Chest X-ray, PA view. Patient: 49 years old, sex F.
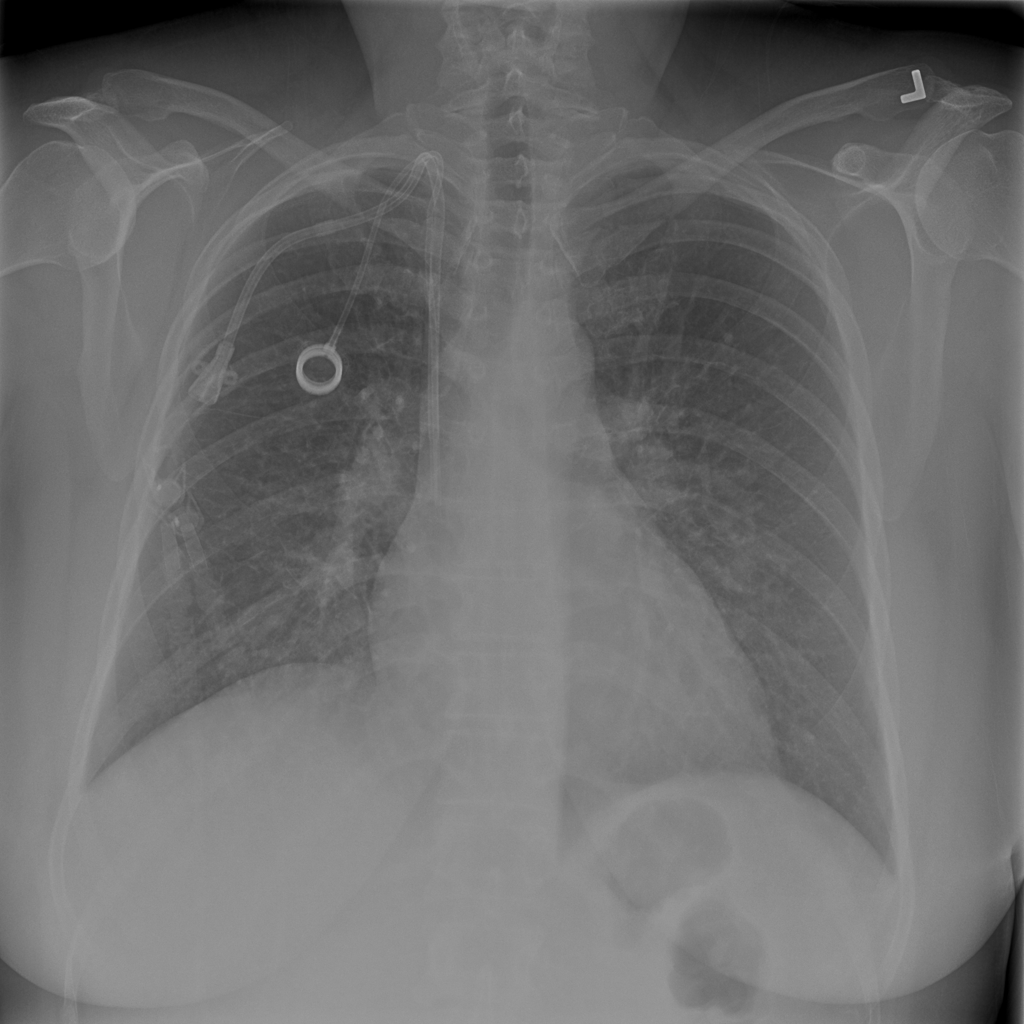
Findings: No Finding